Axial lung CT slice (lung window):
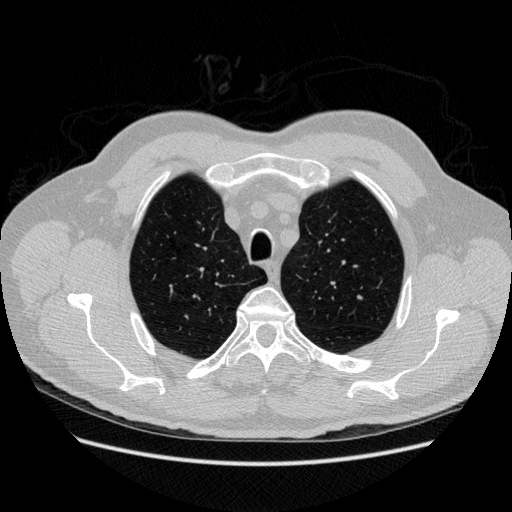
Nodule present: no